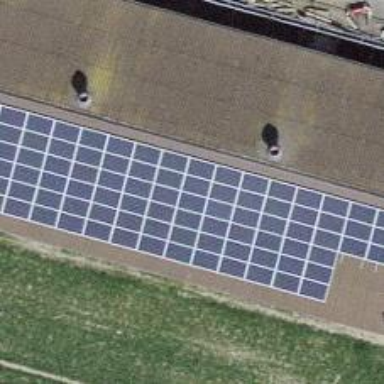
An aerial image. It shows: Solar power generator using photovoltaic method with solar photovoltaic panel types.